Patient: sex F, age 48
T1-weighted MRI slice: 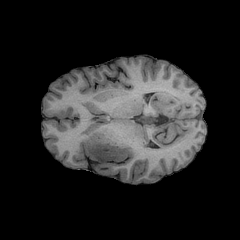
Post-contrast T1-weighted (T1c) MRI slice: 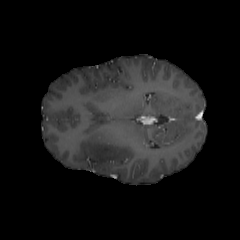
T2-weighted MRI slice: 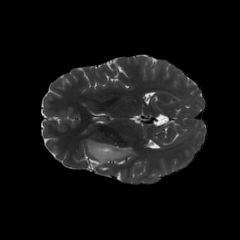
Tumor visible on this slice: yes
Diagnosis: Astrocytoma, IDH-mutant
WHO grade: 2